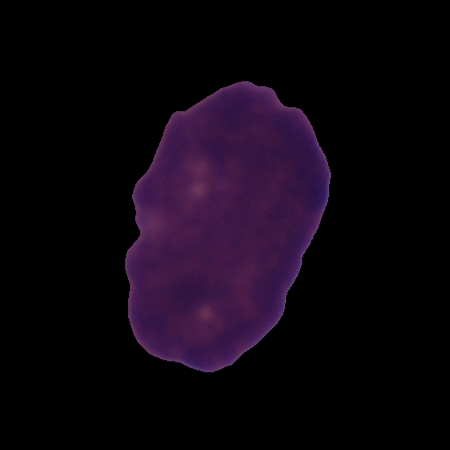
Label: cancer